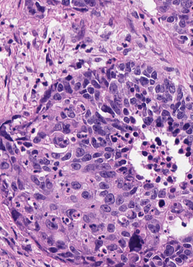
Tumor epithelial tissue: yes
Tumor-associated stroma tissue: yes
Normal tissue: no